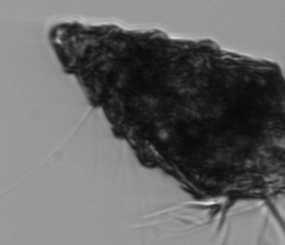
Label: Laboea_strobila